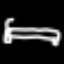
Label: bed